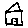
Label: house